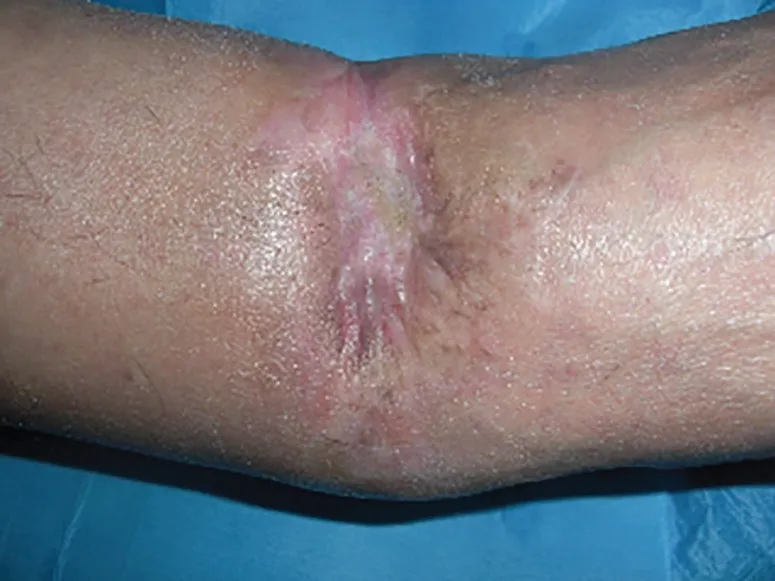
Postoperative view after 8 weeks.
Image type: medical_photograph (skin_photograph)